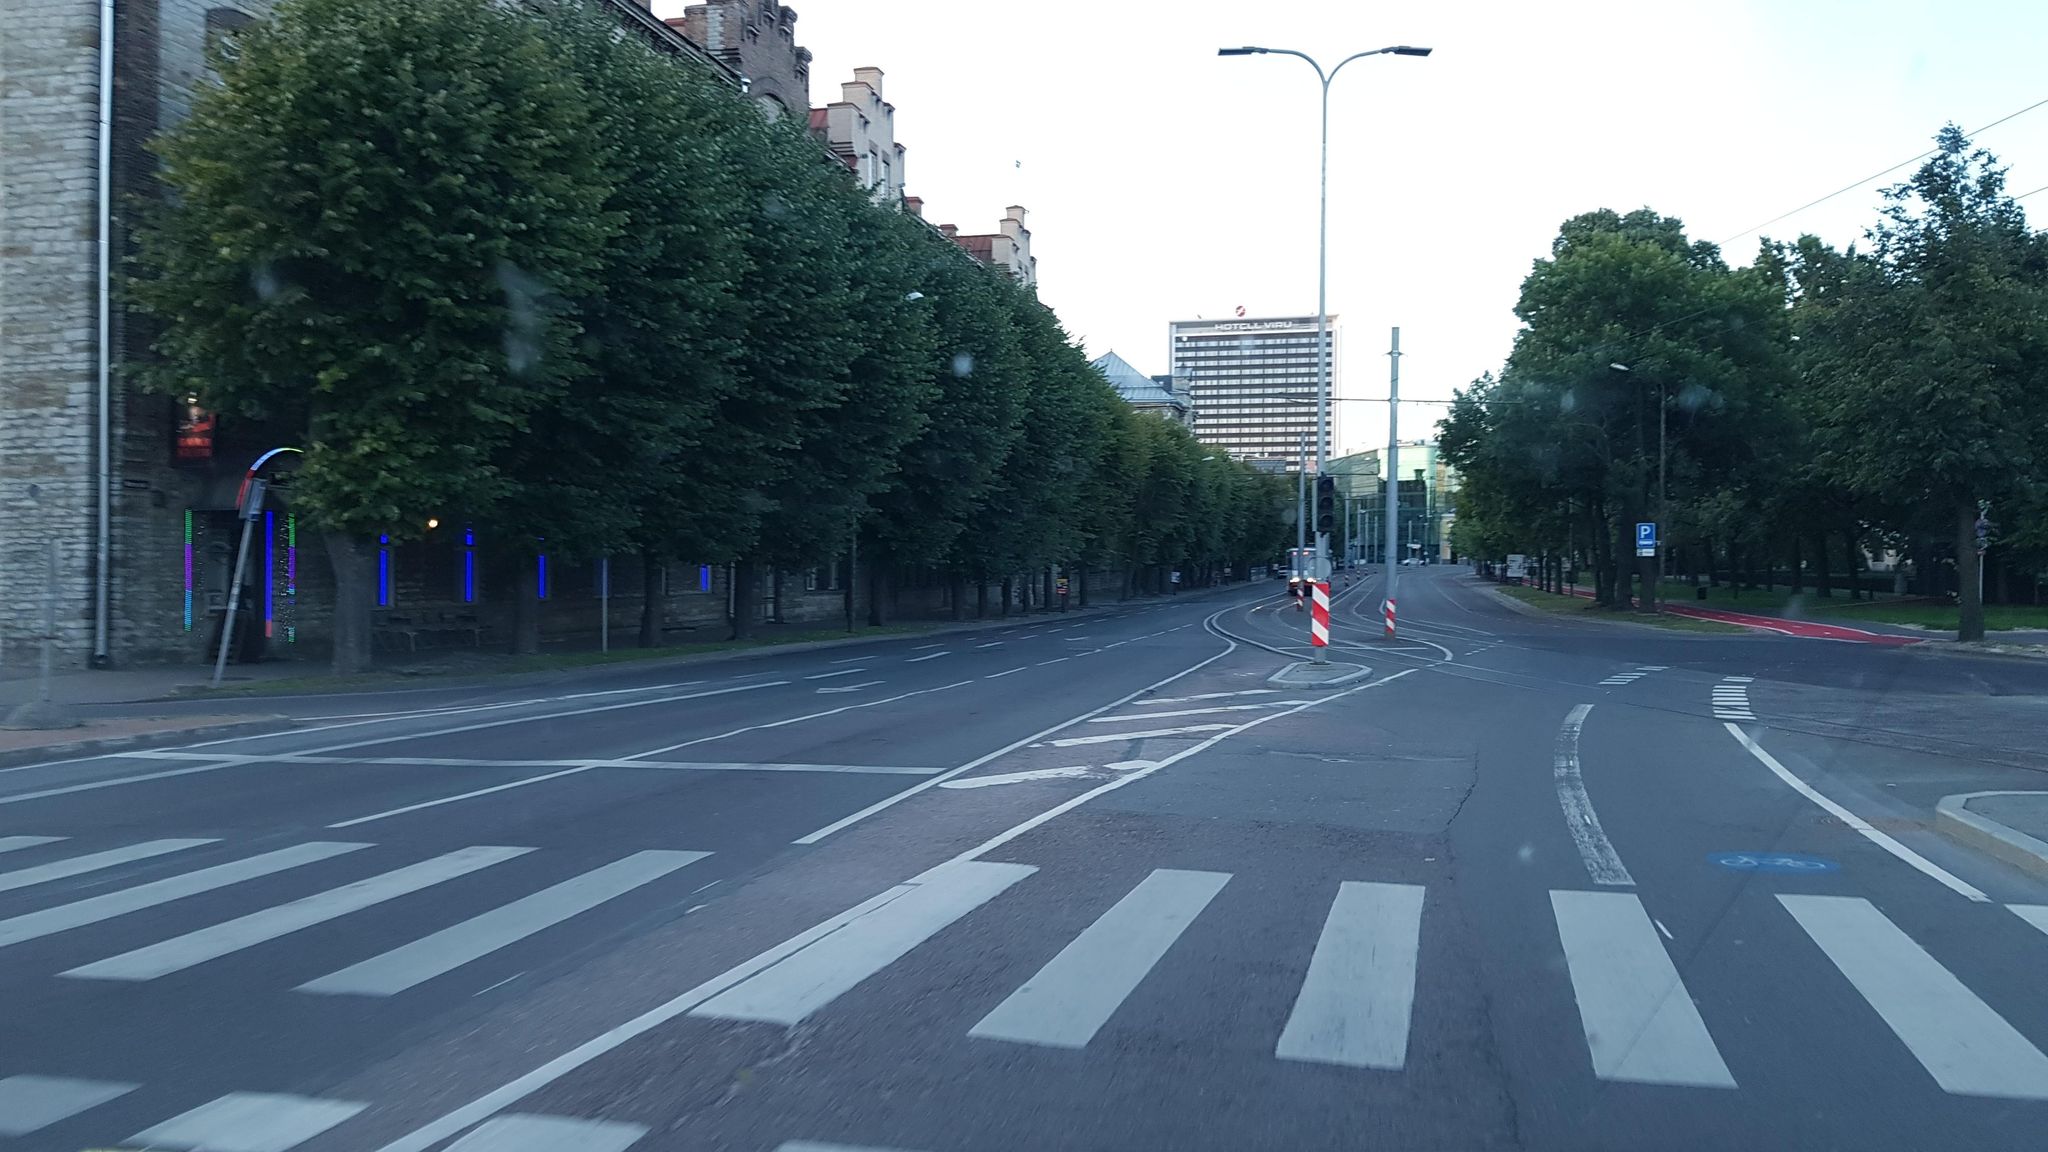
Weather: clear
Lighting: day
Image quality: good
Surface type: driving surface
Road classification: tertiary
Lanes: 1
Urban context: urban centre
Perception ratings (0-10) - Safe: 5.57, Lively: 9.29, Beautiful: 7.69, Boring: 2.24, Depressing: 0.5, Wealthy: 8.58